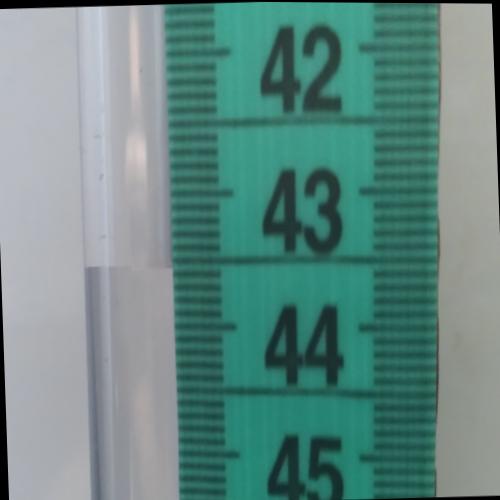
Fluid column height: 43.6 cm